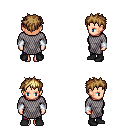
a pixel art fantasy rpg character, female body template, human, light skin, chain mail, magenta pants, blonde bedhead hairstyle, white cloth bracers, black shoes, four views (front, back, left, right), 2x2 character sprite sheet, small pixel art, hard edges, no anti-aliasing